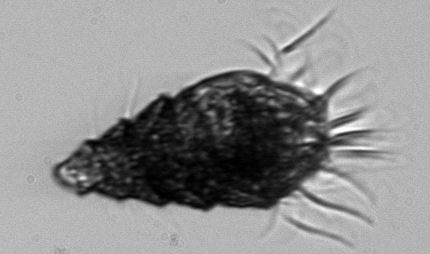
Label: Laboea_strobila